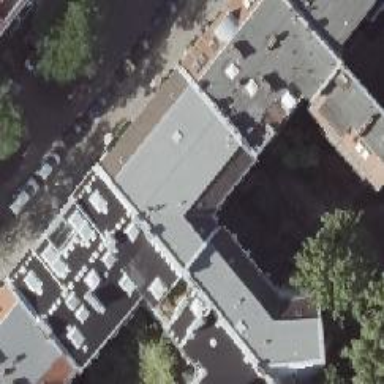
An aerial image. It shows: Community centre.